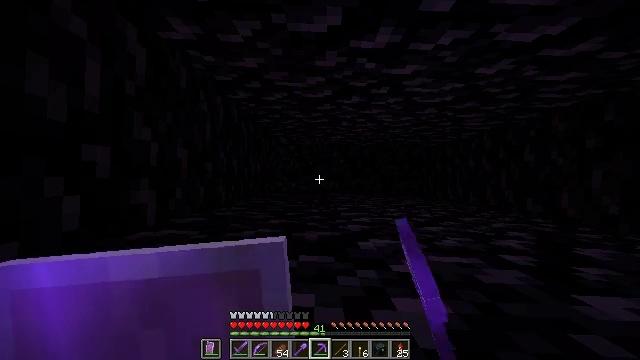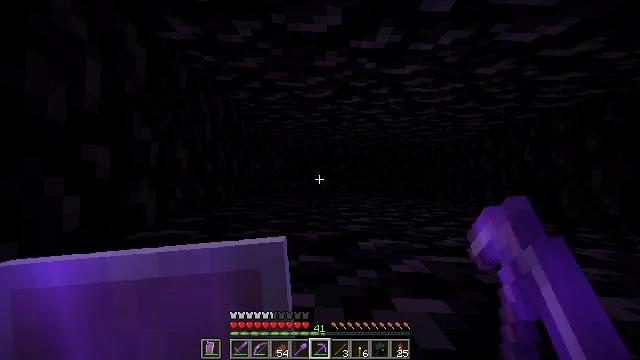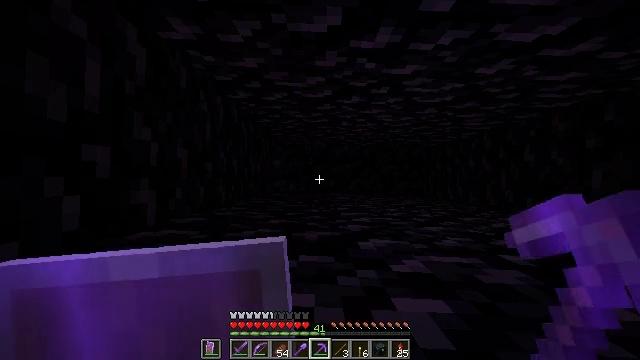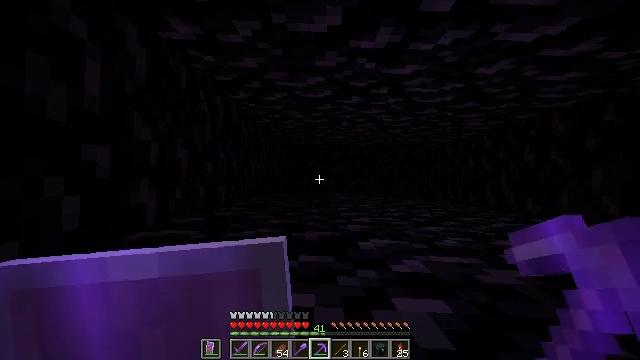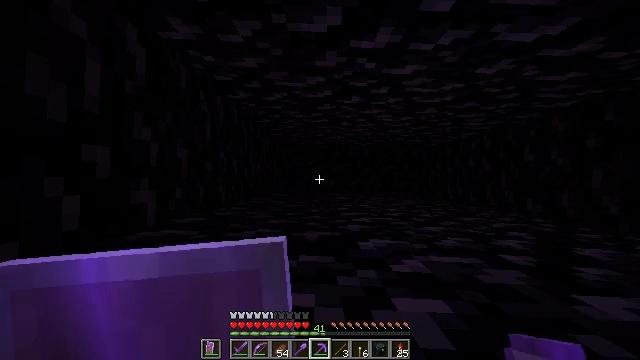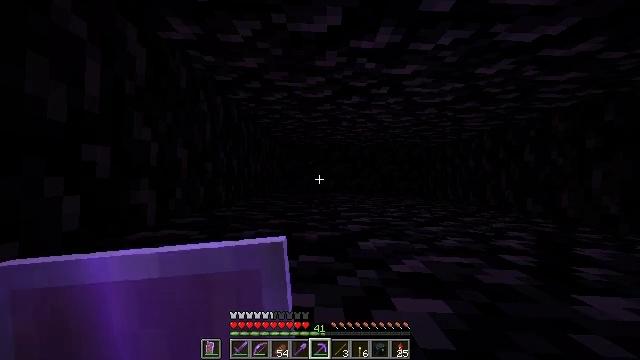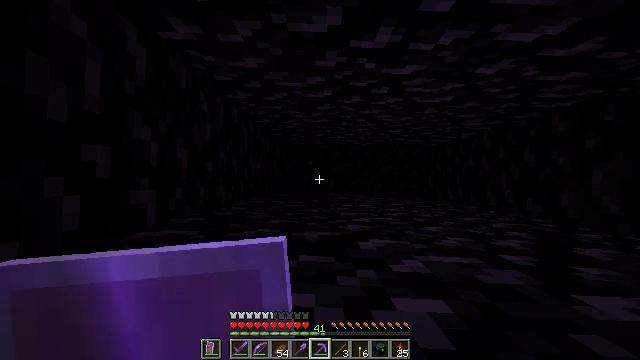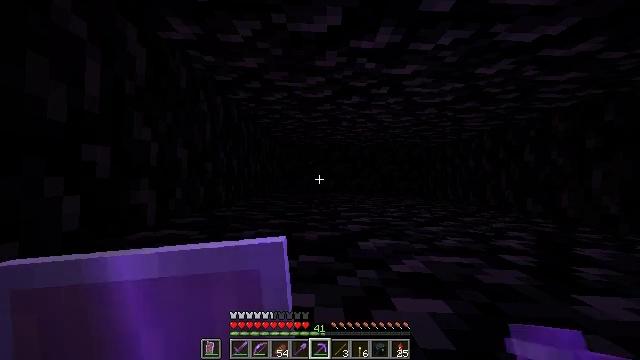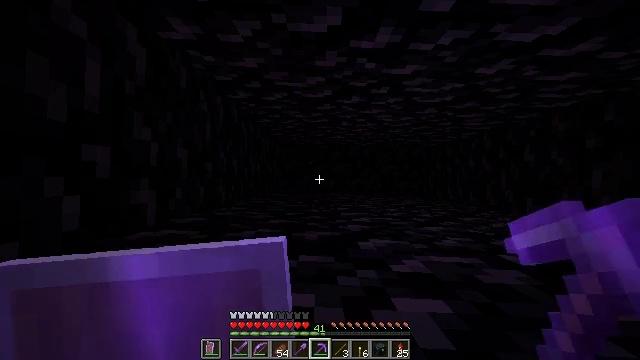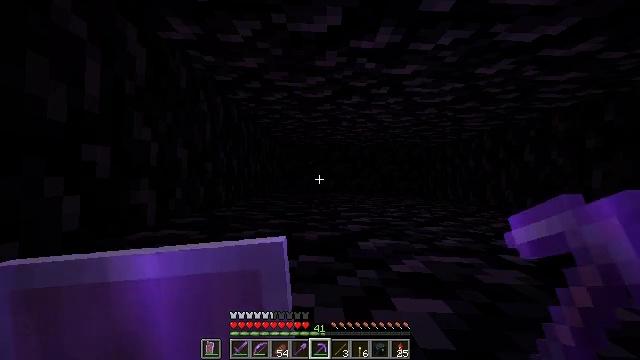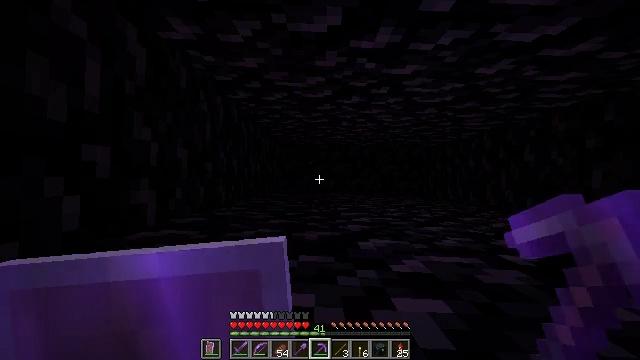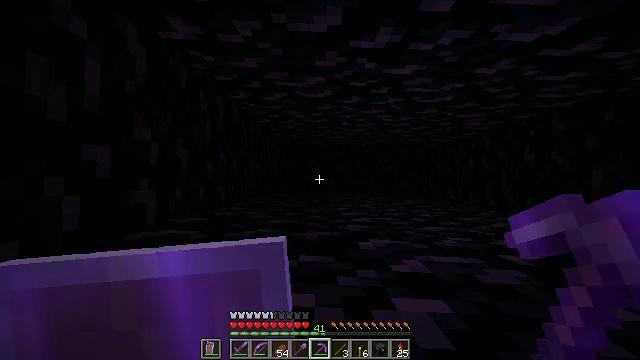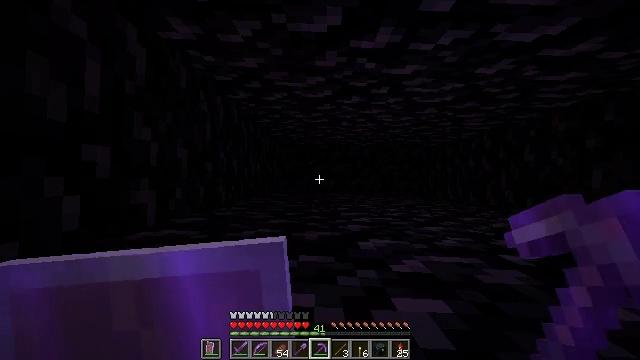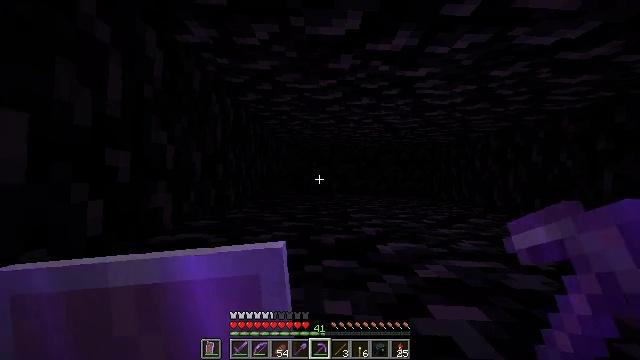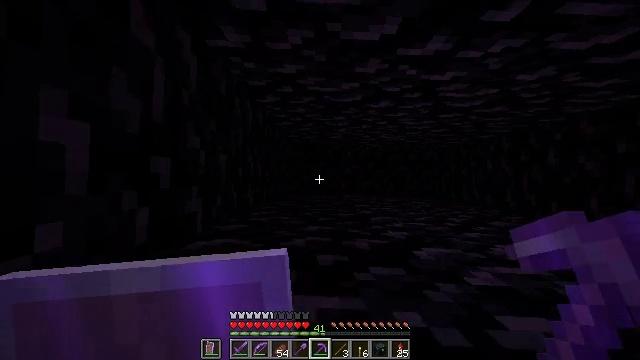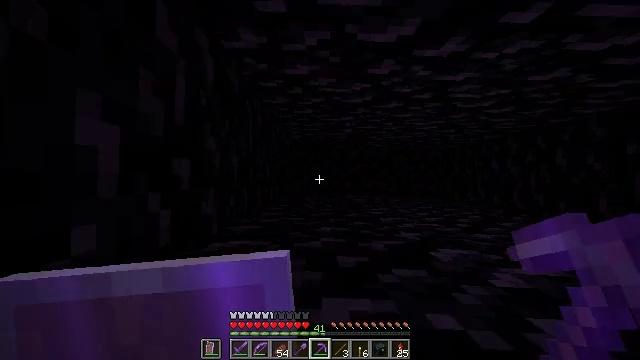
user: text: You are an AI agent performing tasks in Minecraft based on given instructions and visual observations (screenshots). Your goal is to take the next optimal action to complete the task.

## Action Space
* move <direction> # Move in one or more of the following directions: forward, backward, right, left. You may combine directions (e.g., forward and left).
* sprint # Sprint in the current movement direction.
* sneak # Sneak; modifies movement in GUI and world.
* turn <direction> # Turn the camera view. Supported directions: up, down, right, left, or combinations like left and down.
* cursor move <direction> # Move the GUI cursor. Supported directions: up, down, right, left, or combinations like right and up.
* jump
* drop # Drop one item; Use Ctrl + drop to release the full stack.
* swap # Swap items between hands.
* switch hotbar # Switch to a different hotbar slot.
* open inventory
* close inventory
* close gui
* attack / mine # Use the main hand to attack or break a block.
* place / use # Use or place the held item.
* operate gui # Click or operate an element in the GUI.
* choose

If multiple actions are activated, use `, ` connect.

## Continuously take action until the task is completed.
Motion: motion action
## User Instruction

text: Collect obsidian for crafting.
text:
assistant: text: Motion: attack / mine
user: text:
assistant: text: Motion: attack / mine
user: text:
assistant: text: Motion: attack / mine
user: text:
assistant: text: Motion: attack / mine
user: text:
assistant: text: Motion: attack / mine
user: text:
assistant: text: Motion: attack / mine
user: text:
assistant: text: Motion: attack / mine
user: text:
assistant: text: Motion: attack / mine
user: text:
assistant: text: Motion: attack / mine
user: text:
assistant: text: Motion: attack / mine
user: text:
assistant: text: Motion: attack / mine
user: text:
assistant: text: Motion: attack / mine
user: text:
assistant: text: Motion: move left, attack / mine
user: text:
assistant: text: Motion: move left, attack / mine
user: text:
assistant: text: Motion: move left, attack / mine
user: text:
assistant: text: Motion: move left, attack / mine
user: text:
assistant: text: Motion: attack / mine
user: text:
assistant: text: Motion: attack / mine
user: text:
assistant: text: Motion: attack / mine
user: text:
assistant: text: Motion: attack / mine
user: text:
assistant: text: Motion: attack / mine
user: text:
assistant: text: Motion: attack / mine
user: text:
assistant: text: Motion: attack / mine
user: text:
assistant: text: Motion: move left, attack / mine
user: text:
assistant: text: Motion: move left, attack / mine
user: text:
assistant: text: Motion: move left, attack / mine
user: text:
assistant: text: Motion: move left, attack / mine
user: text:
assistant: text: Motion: attack / mine
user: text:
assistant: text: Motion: attack / mine
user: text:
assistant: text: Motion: attack / mine